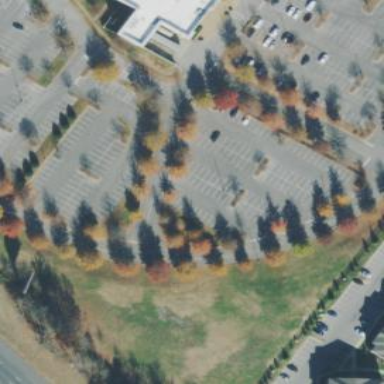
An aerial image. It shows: Parking area.